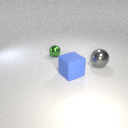
large blue rubber cube in front of large gray metal sphere